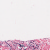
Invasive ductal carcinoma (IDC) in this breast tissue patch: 0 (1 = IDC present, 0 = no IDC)